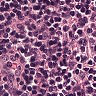
Metastatic tissue present: no